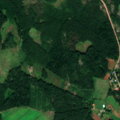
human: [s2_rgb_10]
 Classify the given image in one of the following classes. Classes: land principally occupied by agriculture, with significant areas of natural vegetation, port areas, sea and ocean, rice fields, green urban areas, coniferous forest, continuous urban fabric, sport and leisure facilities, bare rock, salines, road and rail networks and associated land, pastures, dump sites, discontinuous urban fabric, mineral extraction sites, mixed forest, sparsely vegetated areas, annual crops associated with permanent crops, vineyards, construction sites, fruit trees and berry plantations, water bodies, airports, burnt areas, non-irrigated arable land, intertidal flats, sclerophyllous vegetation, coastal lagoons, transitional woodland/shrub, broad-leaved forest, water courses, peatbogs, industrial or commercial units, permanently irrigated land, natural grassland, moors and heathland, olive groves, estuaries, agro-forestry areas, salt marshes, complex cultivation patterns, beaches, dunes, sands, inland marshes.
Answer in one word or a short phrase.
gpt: discontinuous urban fabric, land principally occupied by agriculture, with significant areas of natural vegetation, coniferous forest, mixed forest, transitional woodland/shrub